Interaction volume radius: 10 \u00c5
Interaction volume height: 20 \u00c5
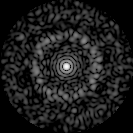
Disorder parameter: 0.8162